Field crop: maize
Growth stage: 2
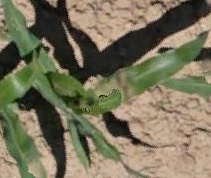
Species: maize